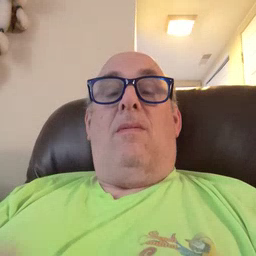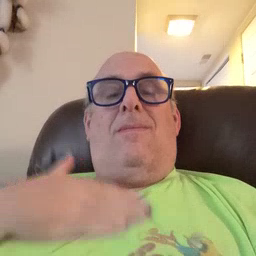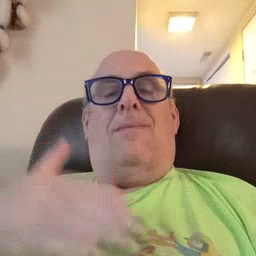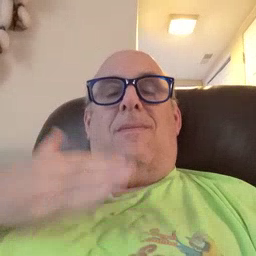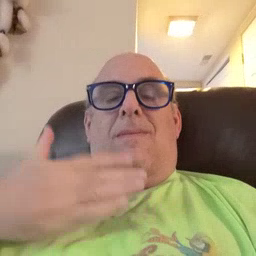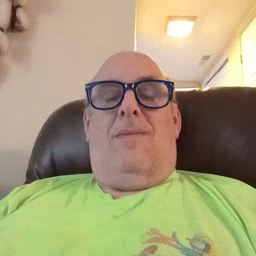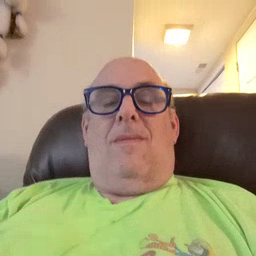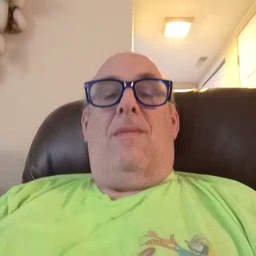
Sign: happy